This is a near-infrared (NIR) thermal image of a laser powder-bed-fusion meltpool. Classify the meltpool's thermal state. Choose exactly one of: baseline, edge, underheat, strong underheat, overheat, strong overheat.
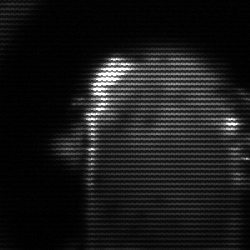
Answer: baseline